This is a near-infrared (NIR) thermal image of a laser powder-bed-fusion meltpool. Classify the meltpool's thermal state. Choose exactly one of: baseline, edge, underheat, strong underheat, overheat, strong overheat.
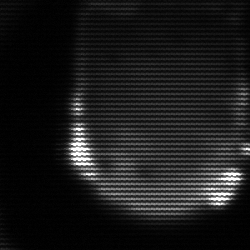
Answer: edge